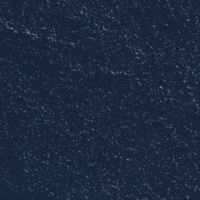
EUNIS habitat code: 14
Species observed at this site:
Fulica atra
Anas platyrhynchos
Podiceps cristatus